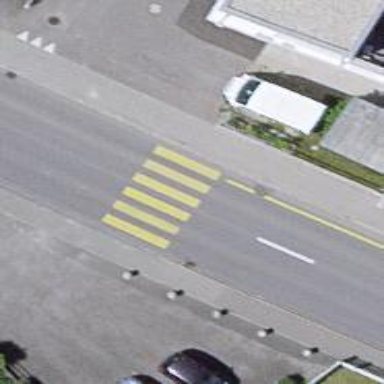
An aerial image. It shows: Marked crossing with zebra stripes on the road.